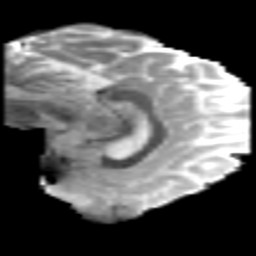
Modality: MD
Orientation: sagittal
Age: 24
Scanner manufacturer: philips
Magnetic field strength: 3 T
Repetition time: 8.6 s
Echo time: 0.127 s